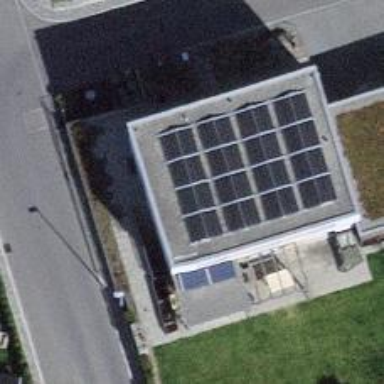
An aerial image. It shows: Solar power generator.